Question: I want to createa a div, who has some links, and a logo image. The thing is that I don't want that the div to resize to the image size. I want that the image ovelap the div. I want something like the image. But when I add the image inside the div, the div size is increased to contain the image.

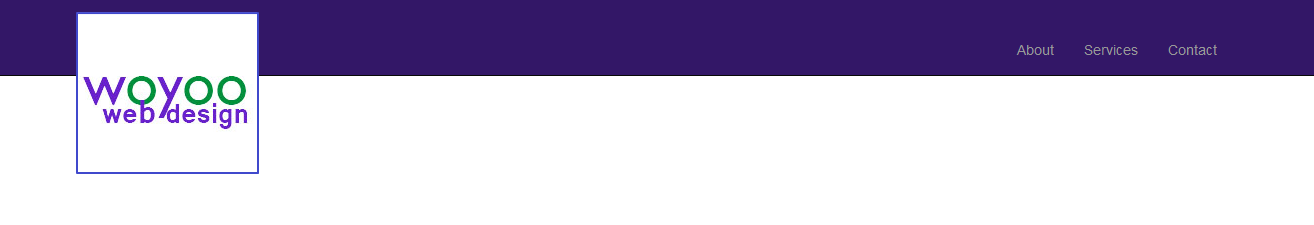
Answer: What you are saying is that you want to remove the image from normal flow. There are several ways to do that:
## Float
'''
img {
float: left;
margin: <position it with this>;
}
'''
Floating is handy because it will remove the element from normal flow, while still giving you the option of clearing the float. It will also push the 'float: right' navigation away when near. The only downside is that it's not as powerful as absolute.
## Absolute
'''
#nav {
position: relative; /* child positioned in relation to the first element with non-static position */
}
img {
position: absolute;
z-index: 1;
left: <position it with this>;
top: <position it with this>;
}
'''
Absolute completely removes the element from flow, so it won't interfere with anything, including the right navigation (this could be a downside). You can position it accurately with 'left' and 'top'.
## Negative Margin
'''
img {
margin-bottom: <some negative number>;
}
'''
This will pull the bottom of the container up, making it look like it's out of normal flow, without the consequences of that. I personally prefer this solution. It will work as long as you can calculate the correct margin-bottom for it to look right.
## Plain, fixed height
'''
#nav {
height: <some height>;
}
'''
The simplest solution: just give your navigation a set height.